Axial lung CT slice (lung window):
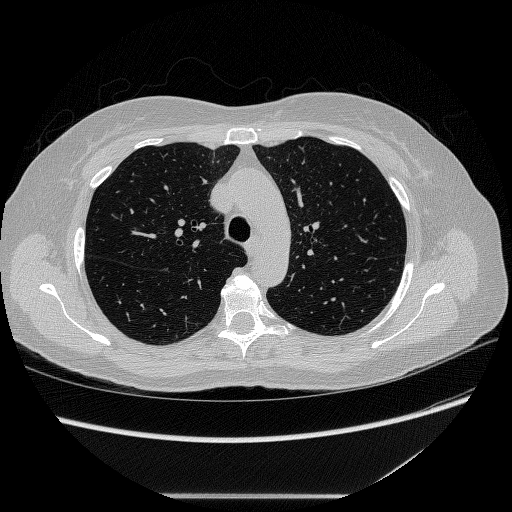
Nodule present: no